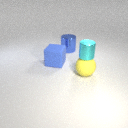
large yellow rubber sphere to the right of large blue rubber cube